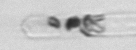
Label: Dactyliosolen_fragilissimus